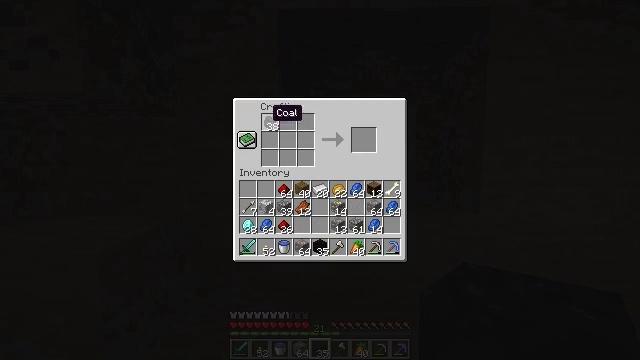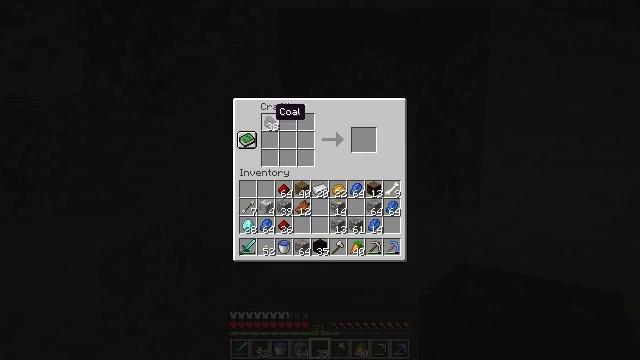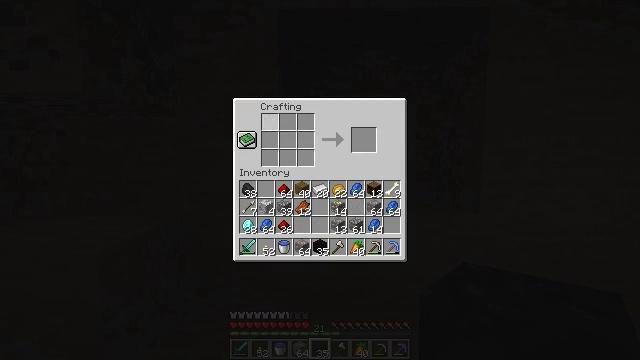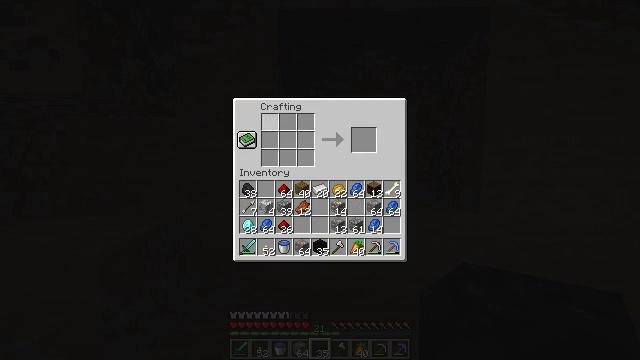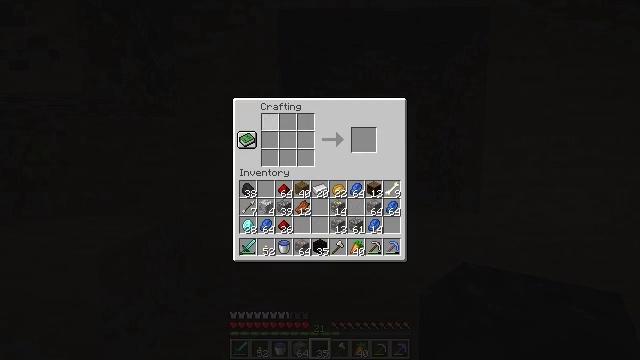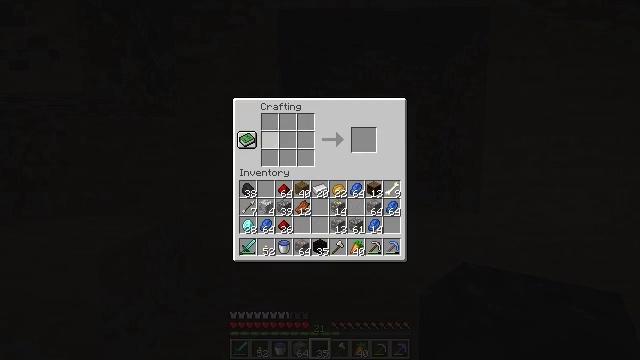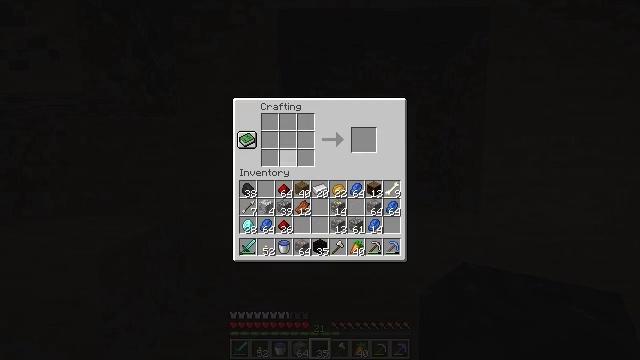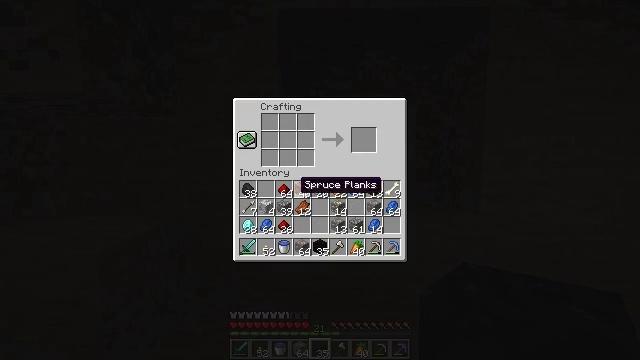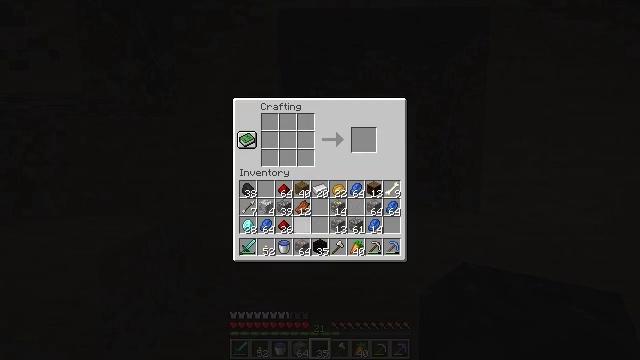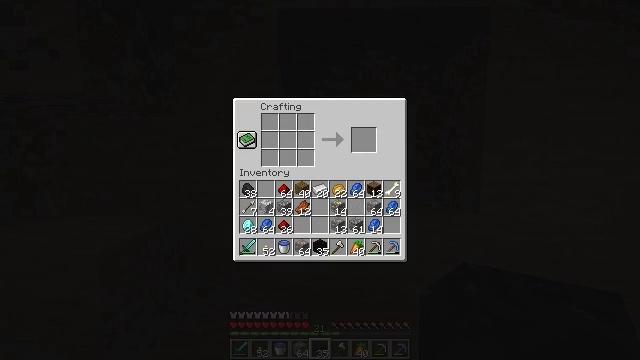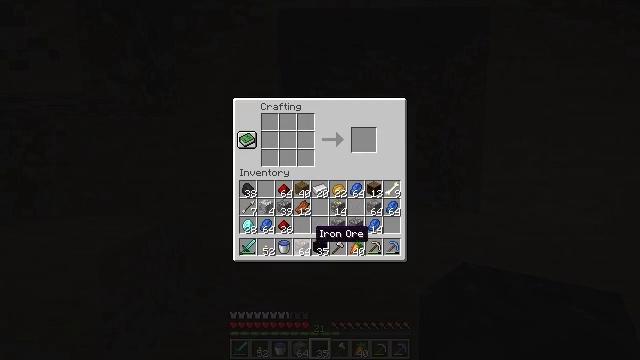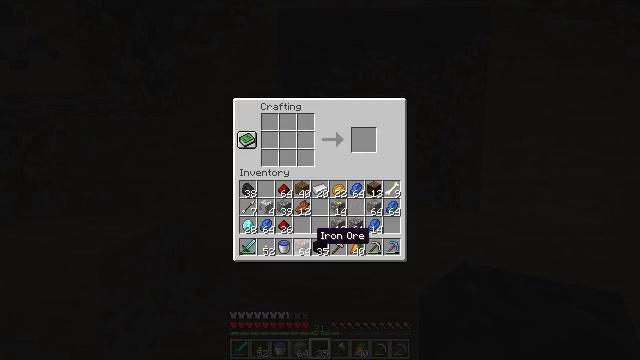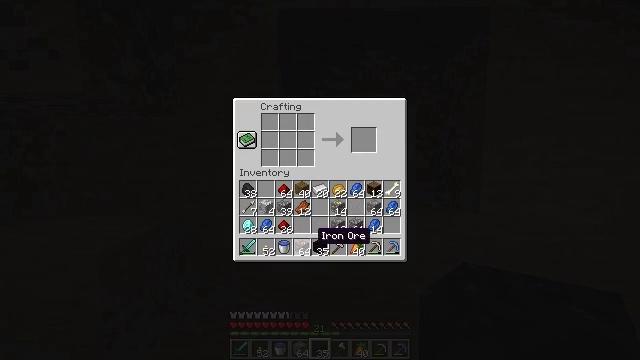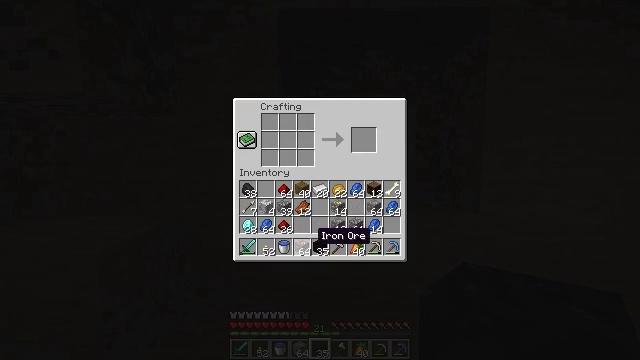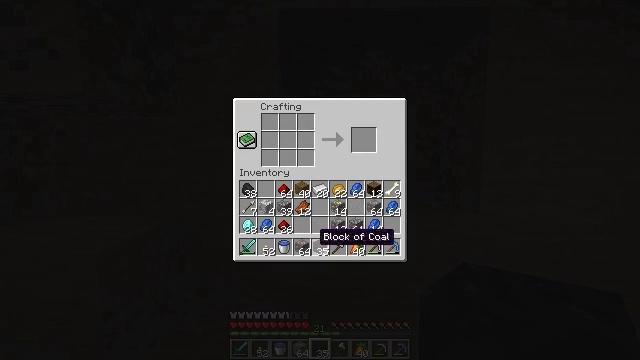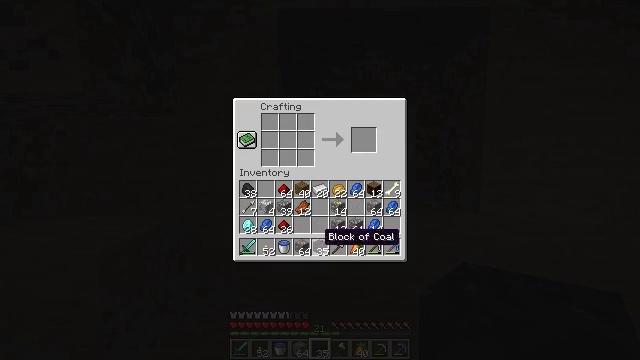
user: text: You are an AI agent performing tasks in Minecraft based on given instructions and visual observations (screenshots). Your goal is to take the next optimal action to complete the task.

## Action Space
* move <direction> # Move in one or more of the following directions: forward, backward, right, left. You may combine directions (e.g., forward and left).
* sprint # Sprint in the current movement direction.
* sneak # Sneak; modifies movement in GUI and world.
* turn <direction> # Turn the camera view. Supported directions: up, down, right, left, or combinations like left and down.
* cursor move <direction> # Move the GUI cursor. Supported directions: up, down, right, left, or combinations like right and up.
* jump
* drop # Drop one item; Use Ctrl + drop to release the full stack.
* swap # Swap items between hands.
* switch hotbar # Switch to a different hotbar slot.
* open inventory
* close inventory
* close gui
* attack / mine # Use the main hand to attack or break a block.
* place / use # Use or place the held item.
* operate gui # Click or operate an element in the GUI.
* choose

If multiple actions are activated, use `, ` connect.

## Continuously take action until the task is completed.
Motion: motion action
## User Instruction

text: Open the crafting table and make a lapis block with lapis lazuli.
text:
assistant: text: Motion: sneak
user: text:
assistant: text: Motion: sneak, operate gui
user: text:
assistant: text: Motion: sneak, operate gui
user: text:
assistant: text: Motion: sneak, operate gui
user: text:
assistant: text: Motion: sneak, cursor move down
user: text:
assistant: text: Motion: sneak, cursor move down
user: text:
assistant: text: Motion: sneak, cursor move right and down
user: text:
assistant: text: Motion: sneak, cursor move right and down
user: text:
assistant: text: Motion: sneak, cursor move down
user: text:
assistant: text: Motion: no_op
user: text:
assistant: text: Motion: no_op
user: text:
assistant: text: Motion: no_op
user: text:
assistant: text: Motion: no_op
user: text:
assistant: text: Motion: no_op
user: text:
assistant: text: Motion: no_op
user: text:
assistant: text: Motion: no_op
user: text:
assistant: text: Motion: operate gui
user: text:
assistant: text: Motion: operate gui
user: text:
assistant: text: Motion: cursor move left and up
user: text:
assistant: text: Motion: cursor move left and up
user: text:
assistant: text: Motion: cursor move left and up
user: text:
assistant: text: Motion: no_op
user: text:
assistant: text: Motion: no_op
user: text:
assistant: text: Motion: no_op
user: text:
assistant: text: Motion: no_op
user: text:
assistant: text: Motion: no_op
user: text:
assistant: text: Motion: no_op
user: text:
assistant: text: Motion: no_op
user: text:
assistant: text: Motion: operate gui
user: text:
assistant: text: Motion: operate gui